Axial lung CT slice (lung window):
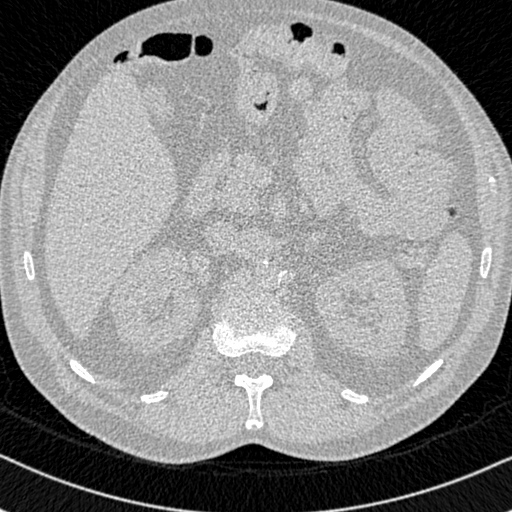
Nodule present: no